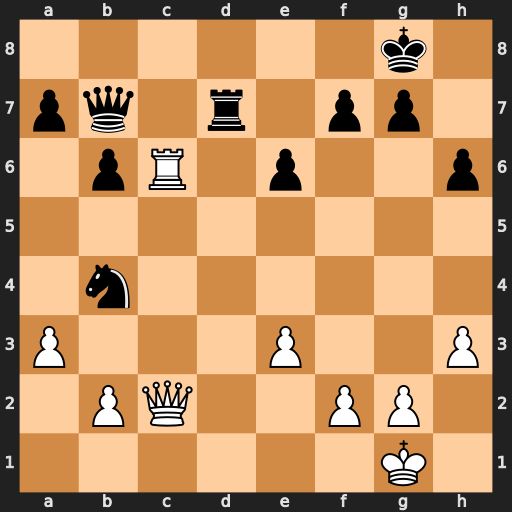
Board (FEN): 6k1/pq1r1pp1/1pR1p2p/8/1n6/P3P2P/1PQ2PP1/6K1
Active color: w
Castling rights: -
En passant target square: -
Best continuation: Rc8+ Qxc8 Qxc8+